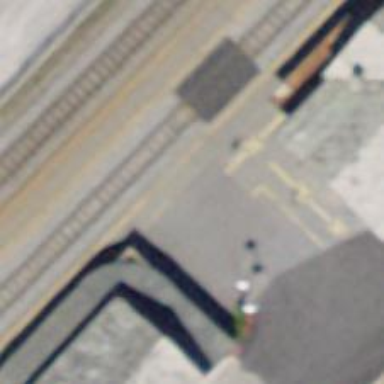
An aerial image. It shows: Platform at railway station for public transport.